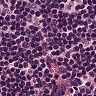
Metastatic tissue present: no